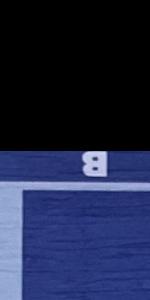
Label: Empty